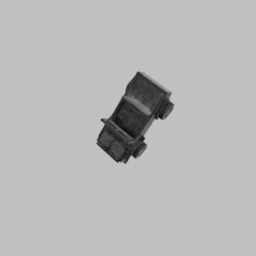
Label: mechanical